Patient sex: M
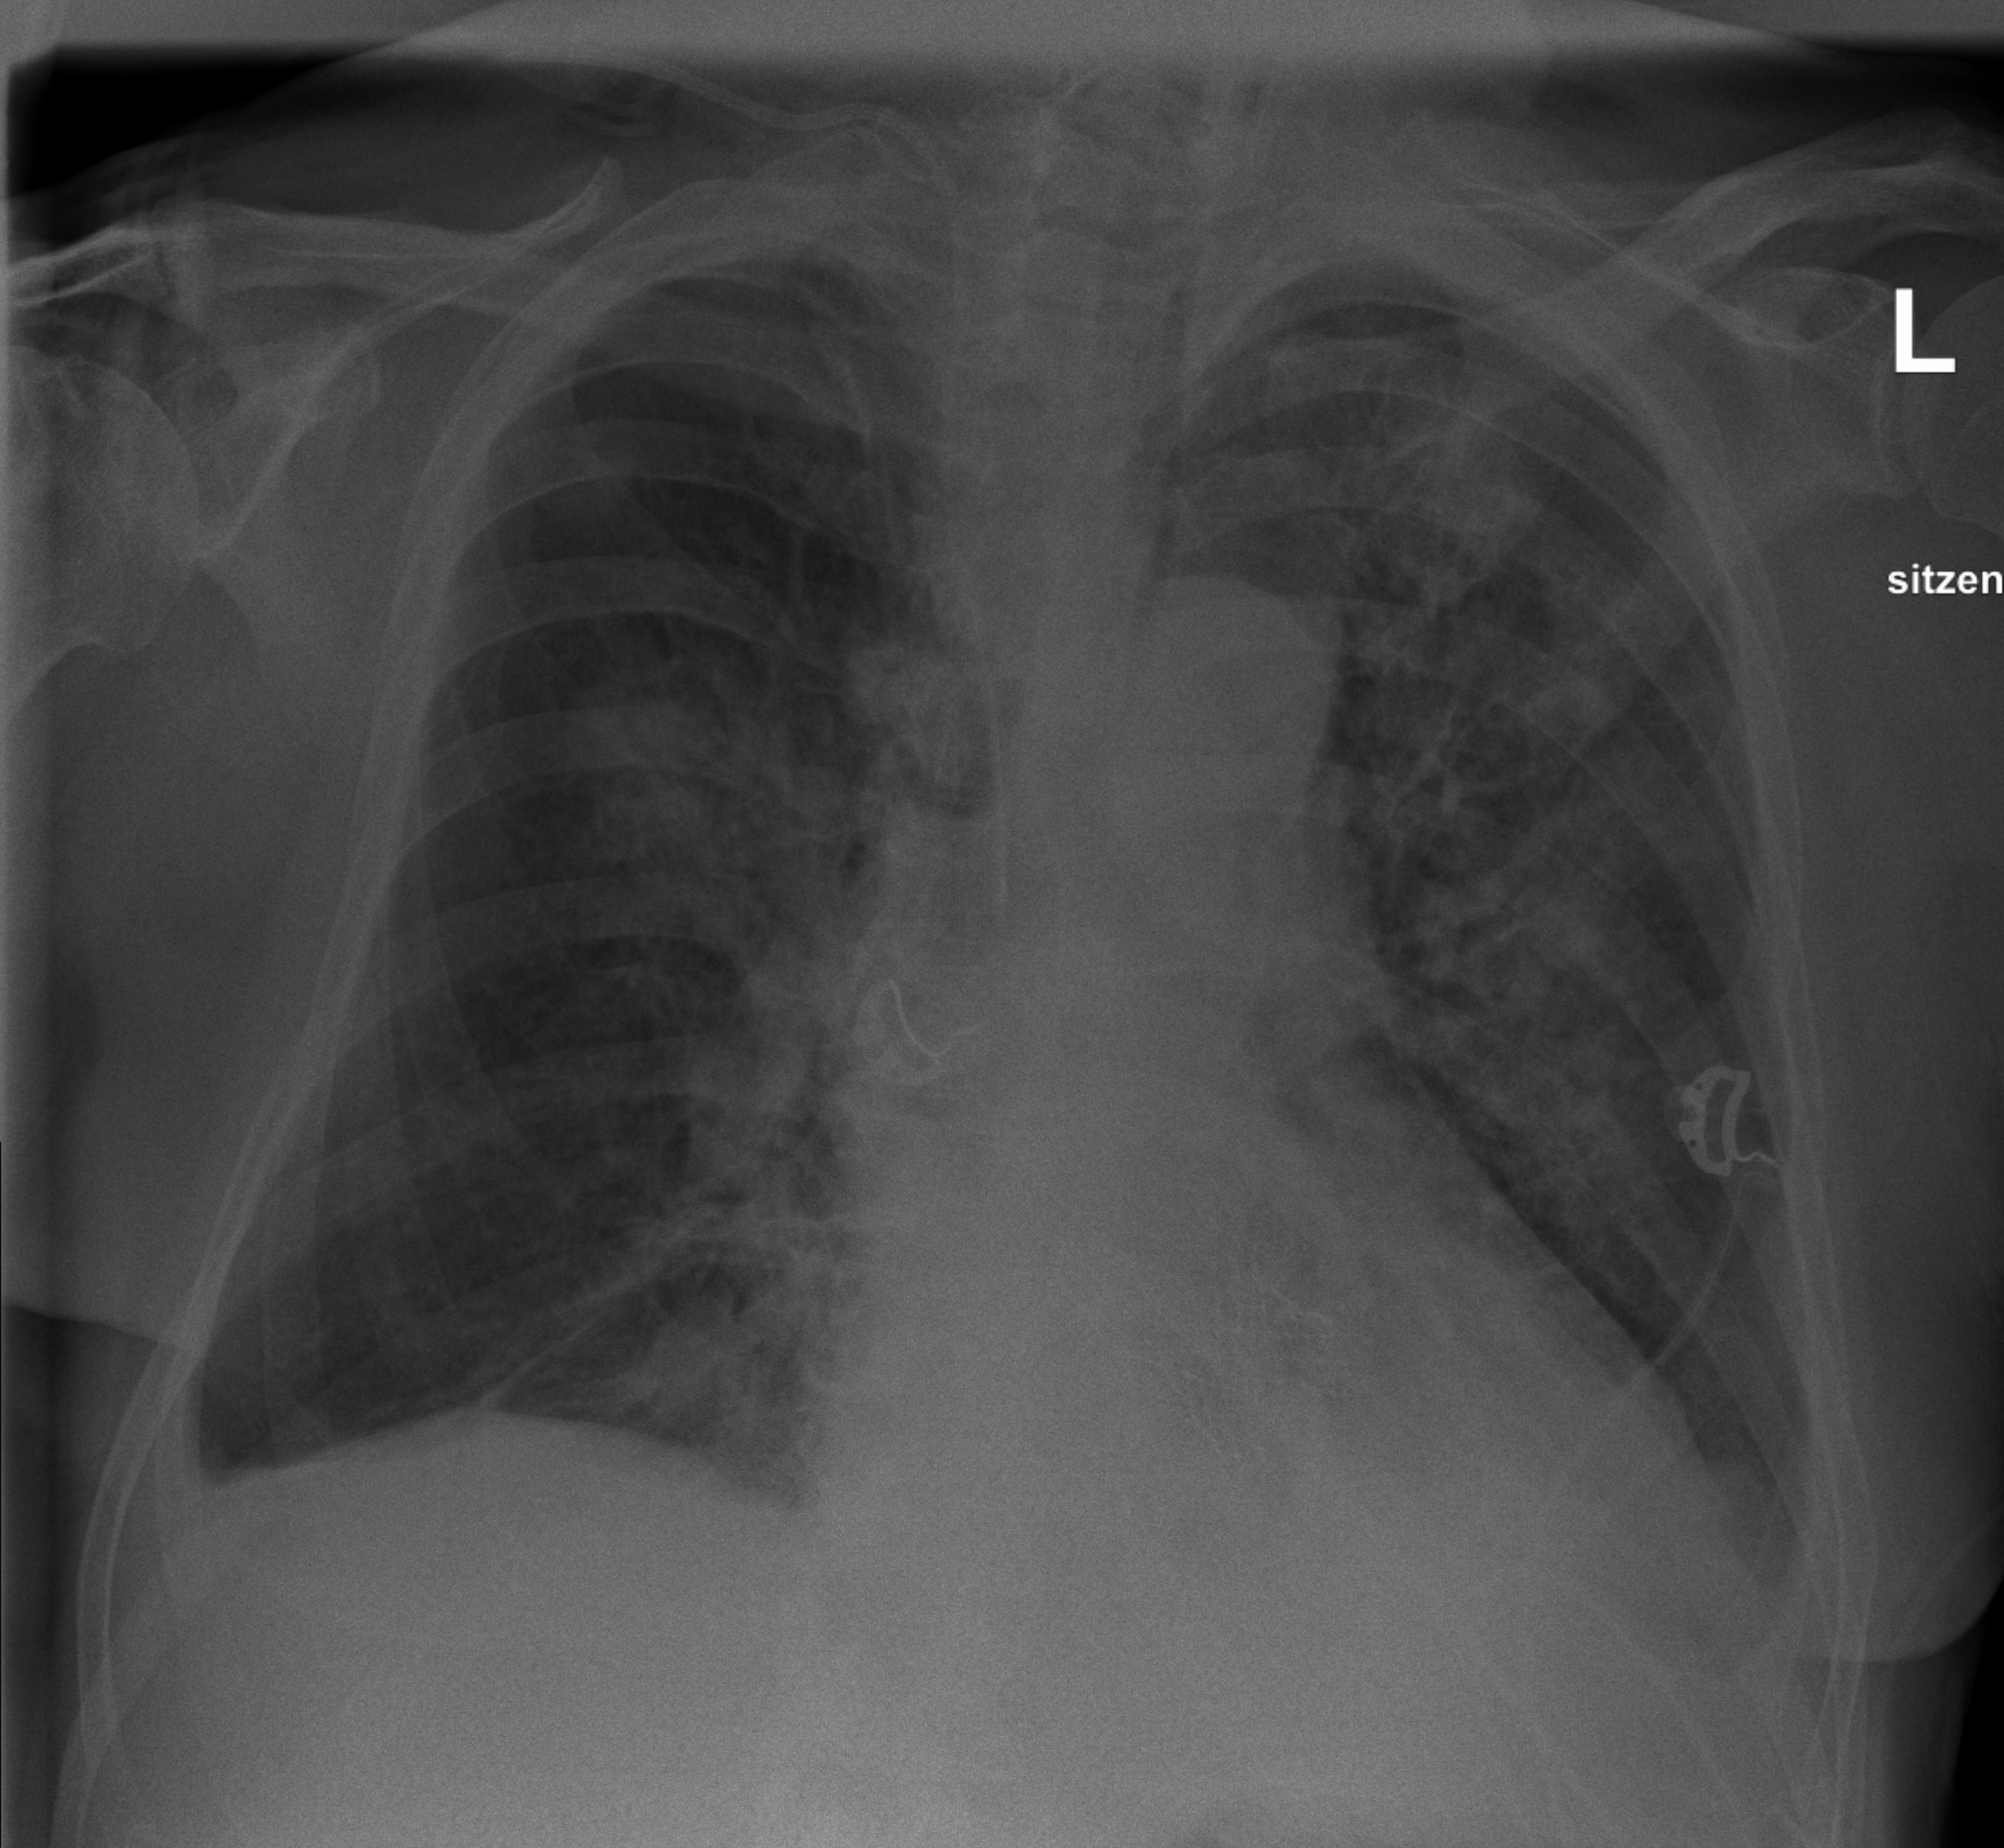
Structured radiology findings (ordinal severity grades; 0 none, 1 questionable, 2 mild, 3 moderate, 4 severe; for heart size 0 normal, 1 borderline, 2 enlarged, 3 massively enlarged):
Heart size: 2
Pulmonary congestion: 2
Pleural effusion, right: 2
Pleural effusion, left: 2
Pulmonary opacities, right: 2
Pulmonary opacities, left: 3
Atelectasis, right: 2
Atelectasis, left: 3